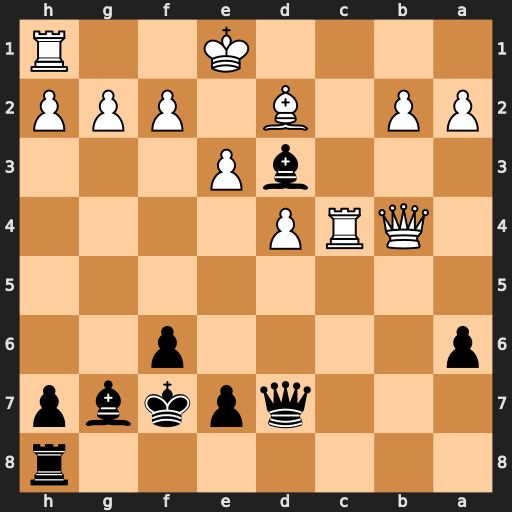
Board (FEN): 7r/3qpkbp/p4p2/8/1QRP4/3bP3/PP1B1PPP/4K2R
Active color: b
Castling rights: K
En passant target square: -
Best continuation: Qg4 f3 Qxg2